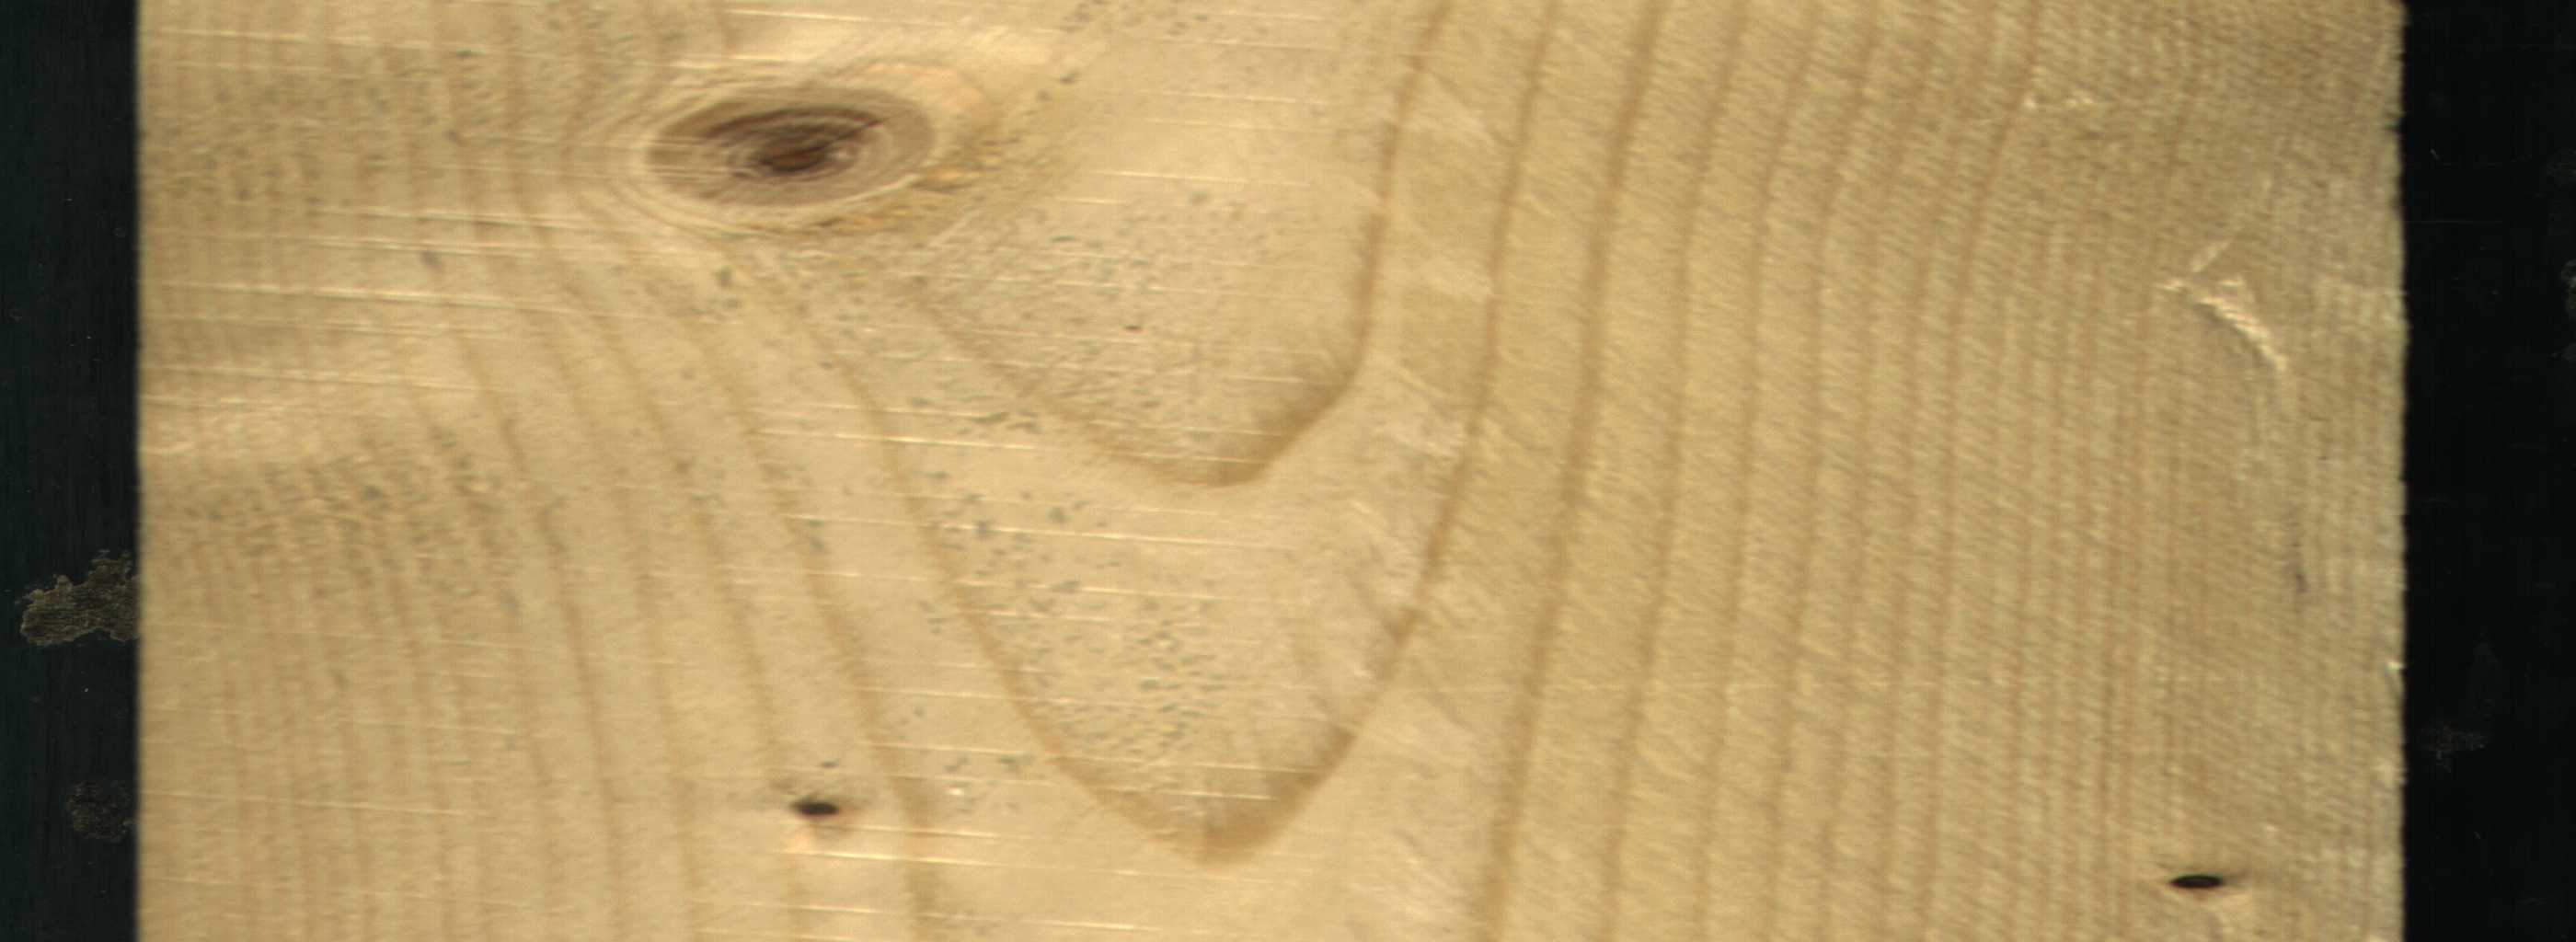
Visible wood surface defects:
Dead_Knot
Dead_Knot
Live_Knot